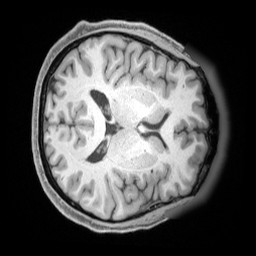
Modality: T1w
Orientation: axial
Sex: male
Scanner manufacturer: siemens
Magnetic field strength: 3 T
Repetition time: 2.4 s
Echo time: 0.00222 s